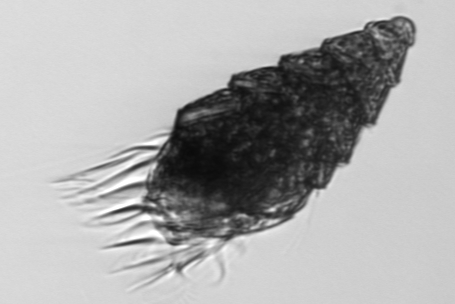
Label: Laboea_strobila